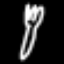
Label: fork